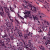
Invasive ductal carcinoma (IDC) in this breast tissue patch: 1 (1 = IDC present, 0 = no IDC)